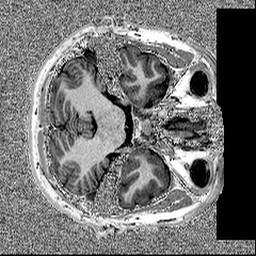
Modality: MP2RAGE
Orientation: axial
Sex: male